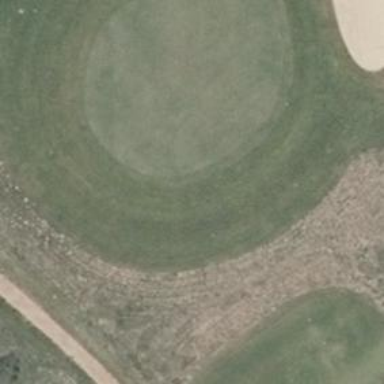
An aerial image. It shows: Golf green.